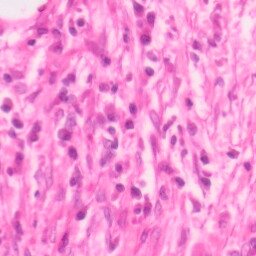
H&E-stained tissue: Colon